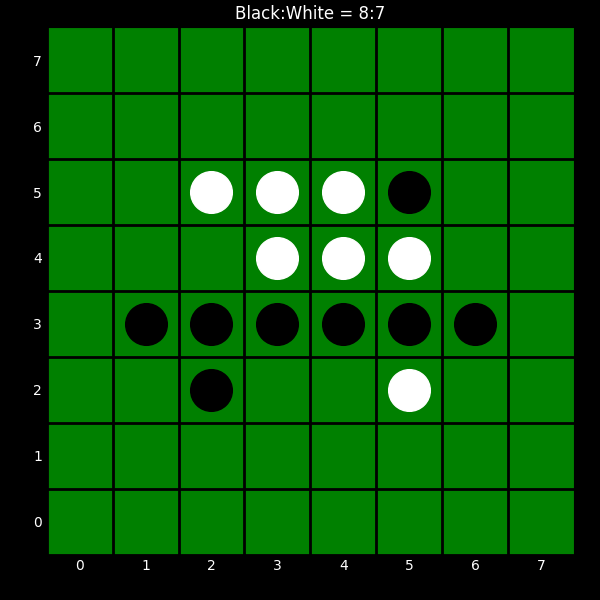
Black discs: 8
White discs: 7